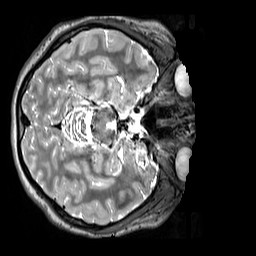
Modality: T2w
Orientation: axial
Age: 11
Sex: female
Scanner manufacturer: siemens
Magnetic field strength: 3 T
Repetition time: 3.2 s
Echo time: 0.408 s